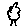
Label: tree